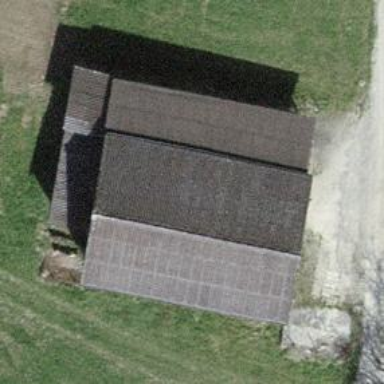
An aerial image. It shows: Farmyard area.